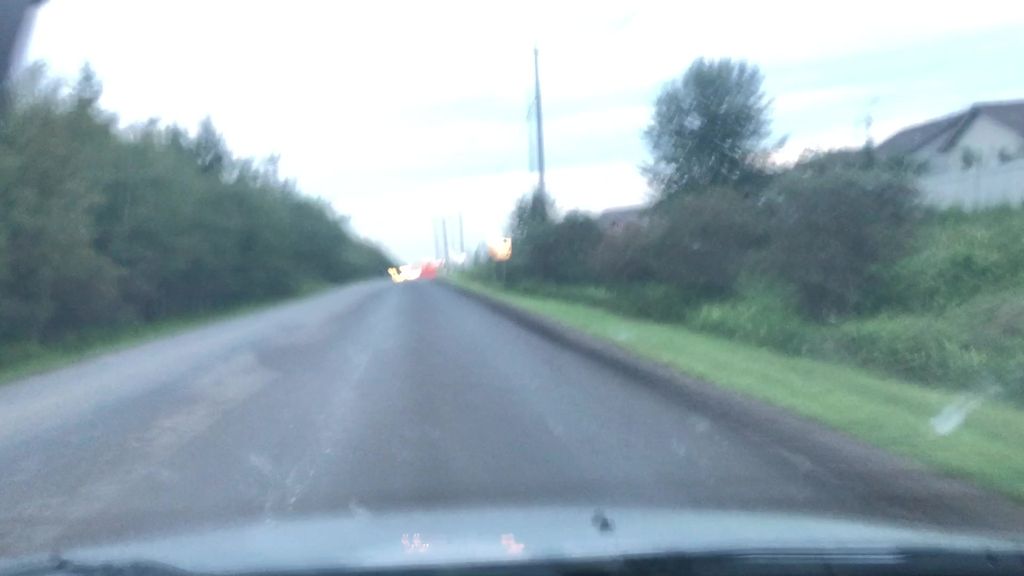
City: edmonton